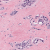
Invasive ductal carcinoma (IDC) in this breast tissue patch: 1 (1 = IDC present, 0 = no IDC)